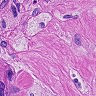
Metastatic tissue present: yes